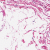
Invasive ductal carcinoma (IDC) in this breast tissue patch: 0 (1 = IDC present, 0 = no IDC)